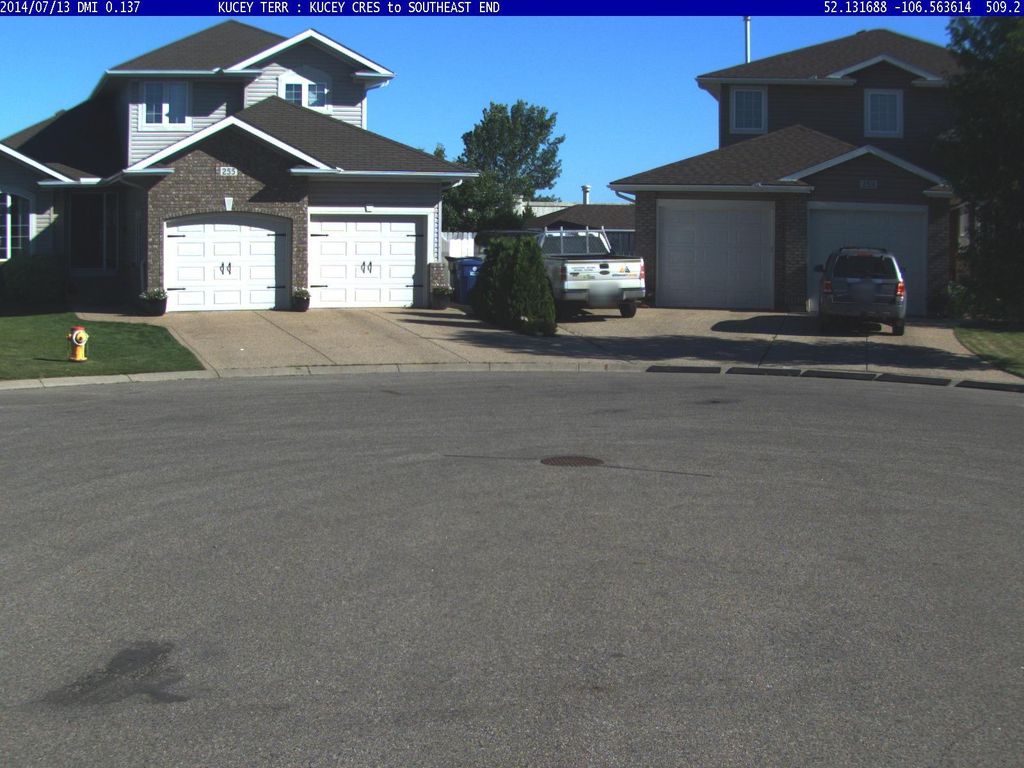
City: saskatoon